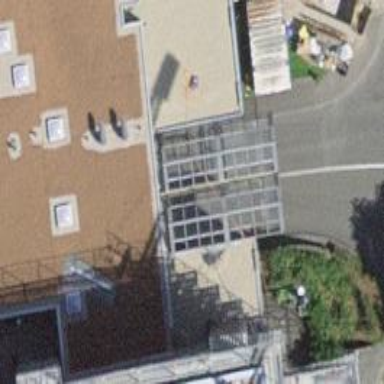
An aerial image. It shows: Parking entrance.